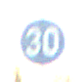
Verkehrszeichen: VorgeschriebeneMindestgeschwindigkeit
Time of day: SunriseSunset
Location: Outdoor (Suburban)
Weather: PartlyCloudy
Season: NotSpecified
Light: Natural